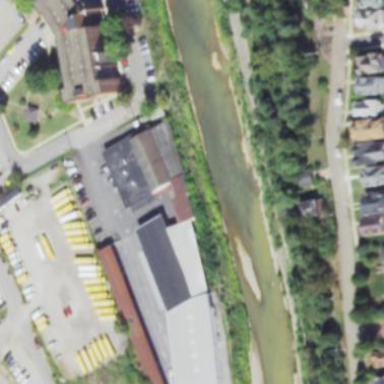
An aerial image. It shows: Industrial building.